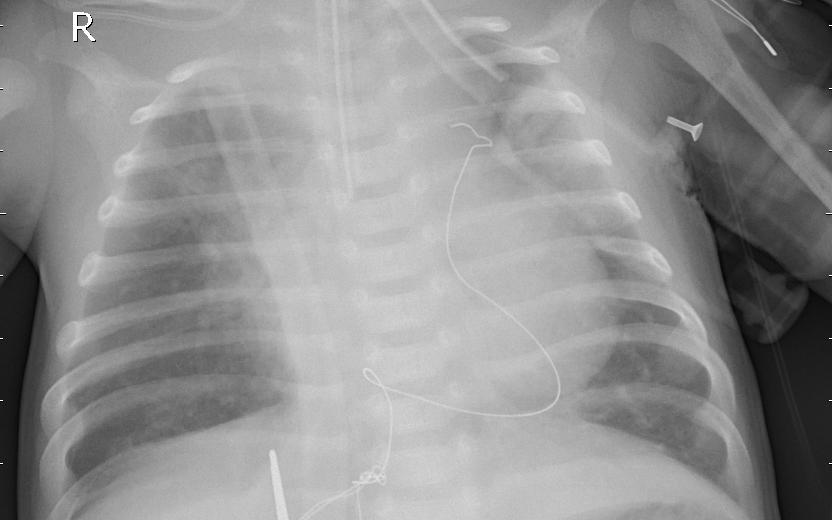
Diagnosis: PNEUMONIA